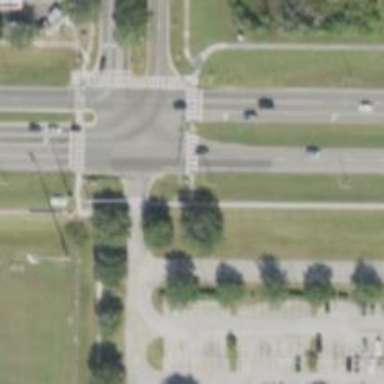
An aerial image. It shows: Crossing on the footway with zebra markings.